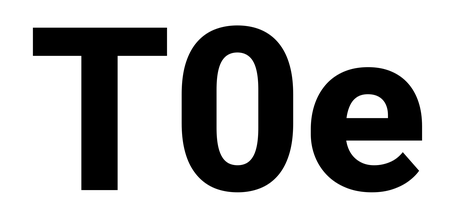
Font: Roboto_ExtraBold